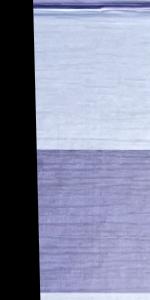
Label: Empty